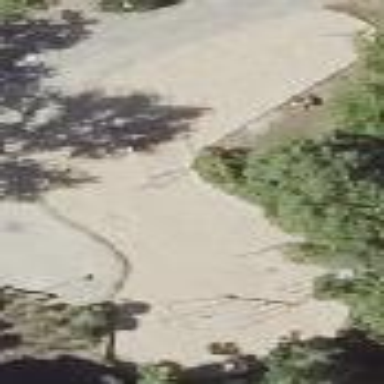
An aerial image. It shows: Playground with sand surface.